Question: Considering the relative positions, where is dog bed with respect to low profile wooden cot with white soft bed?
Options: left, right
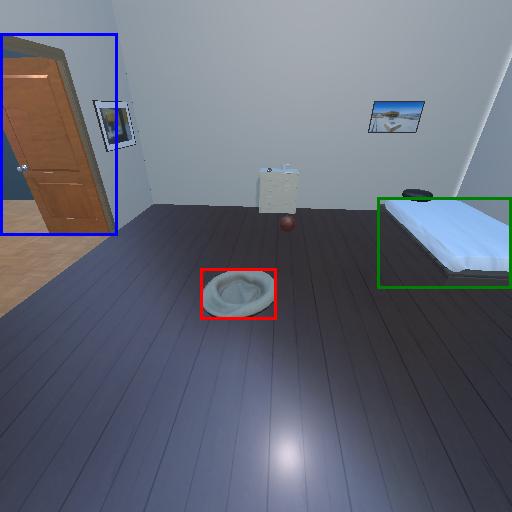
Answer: left